Question: I've been experiencing an issue with stepping through my code in Visual Studio 2013.
These seems like a fairly serious issue so I'd be surprised if no one has noticed anything like this. As you can see in the screenshot below I, while paused in the debugger both Step Into and Step Over are disabled. However this issue also seems to be temporal as they do come back after about 10 or 20 seconds. It's probably also worth mentioning sometimes it's just Step Over, sometimes just Step Into and sometimes both.

I have a feeling this might be due to a plugin. The main plugins I have installed at the moment are 'ReSharper 8.1', 'Reflector' and 'Web Essentials'.
I've tried searching around but can't seem to find anything. Is this a know issue anywhere?
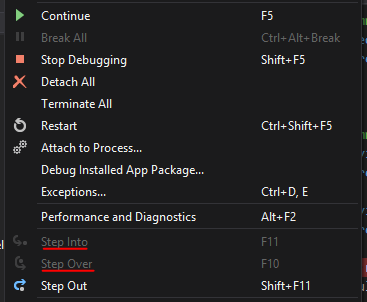
Answer: The cause of the issue was the 'Reflector Pro 8.3.2.99' plugin as @faceman suggested. Disabling the plugin corrects the issue.
It looks like there may be a fix:
<URL>